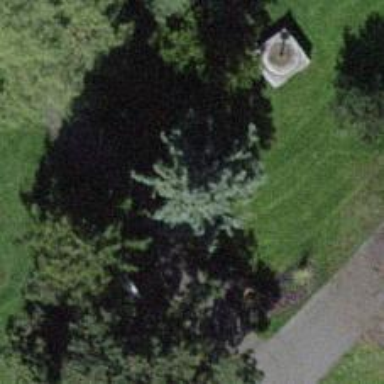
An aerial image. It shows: Park with evergreen needle-leaved trees.